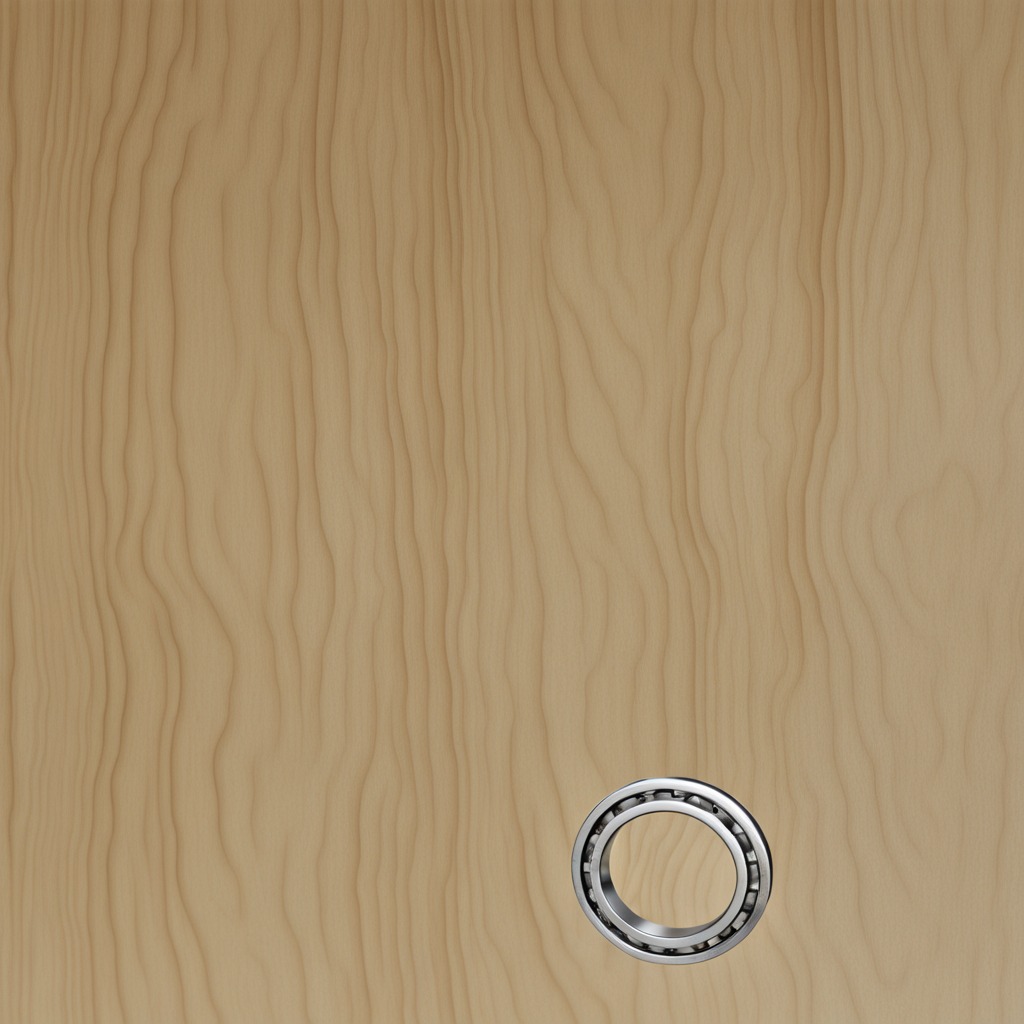
A metal ball bearing is lying on the plywood surface in a paint workshop lit by afternoon window light.